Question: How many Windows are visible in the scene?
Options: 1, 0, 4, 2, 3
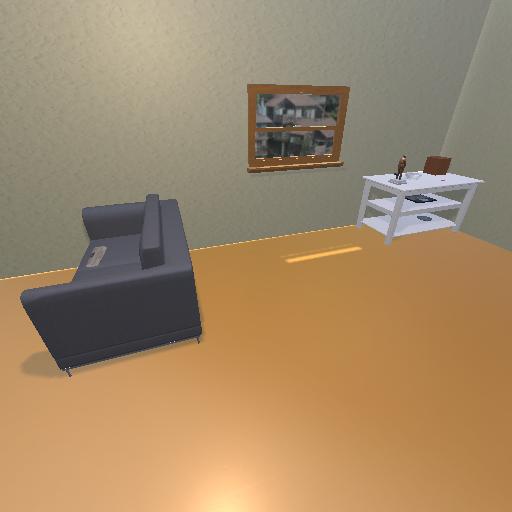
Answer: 1